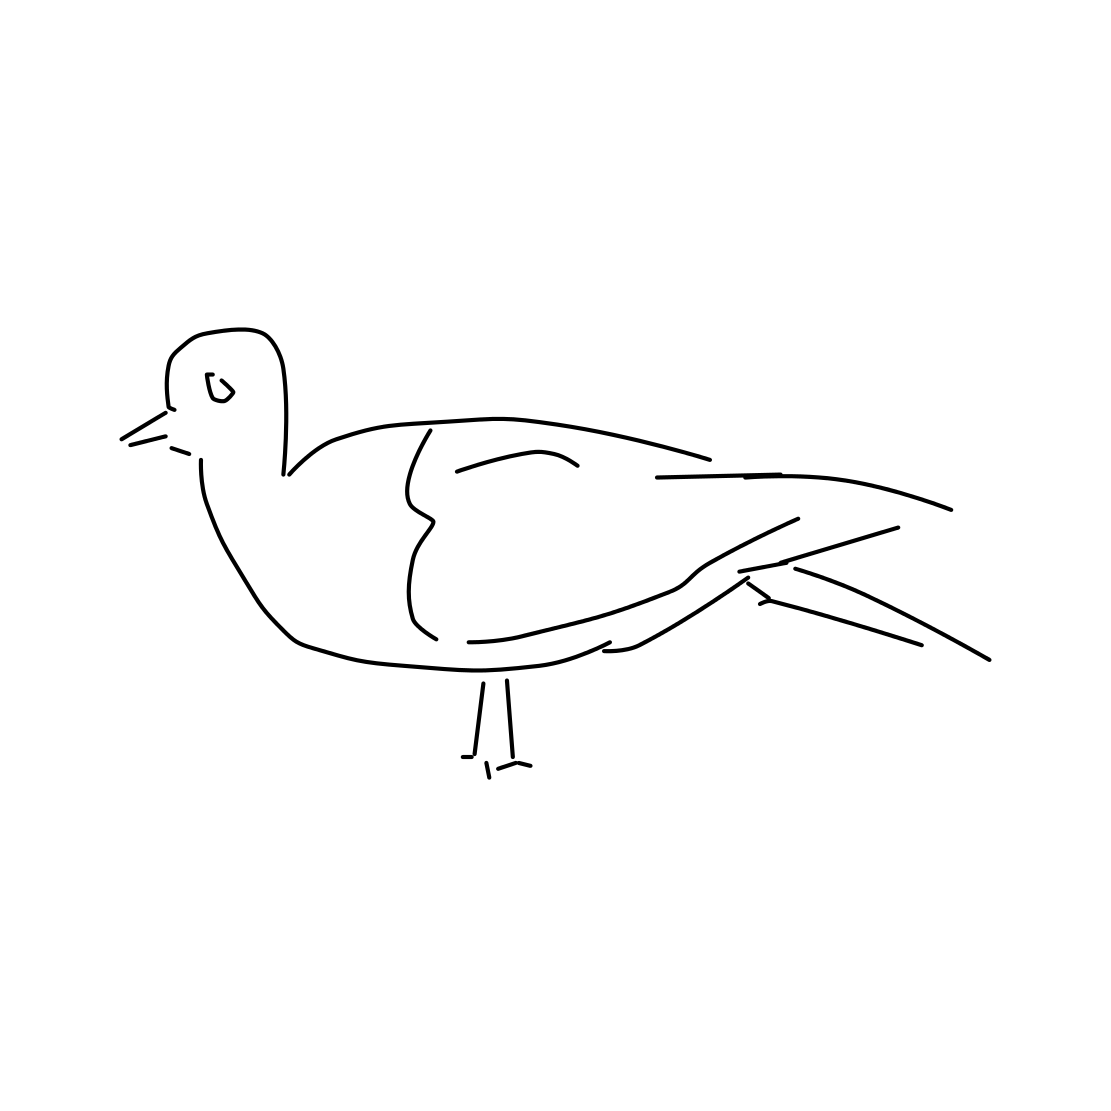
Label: seagull